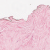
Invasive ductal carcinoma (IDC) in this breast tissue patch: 0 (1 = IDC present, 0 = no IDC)